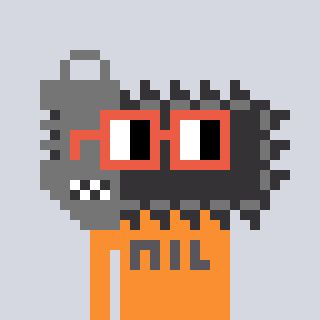
a pixel art character with square orange glasses, a chainsaw-shaped head and a orange-colored body on a cool background